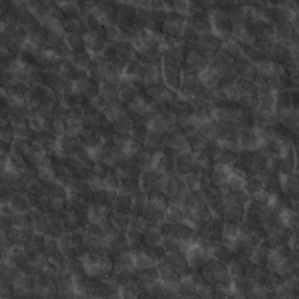
Label: non_frost